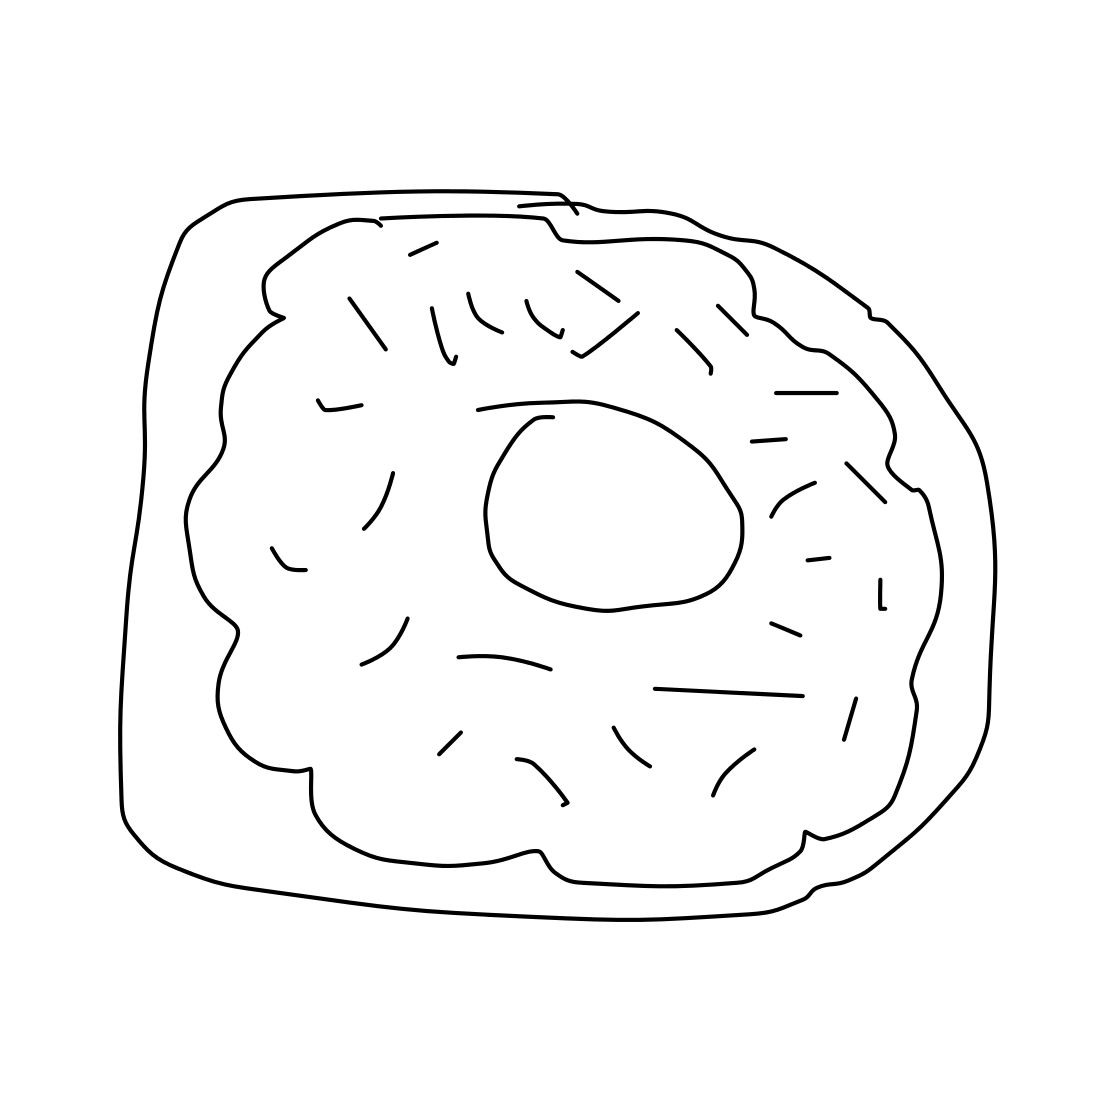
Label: donut